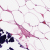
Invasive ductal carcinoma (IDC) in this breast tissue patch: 0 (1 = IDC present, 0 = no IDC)